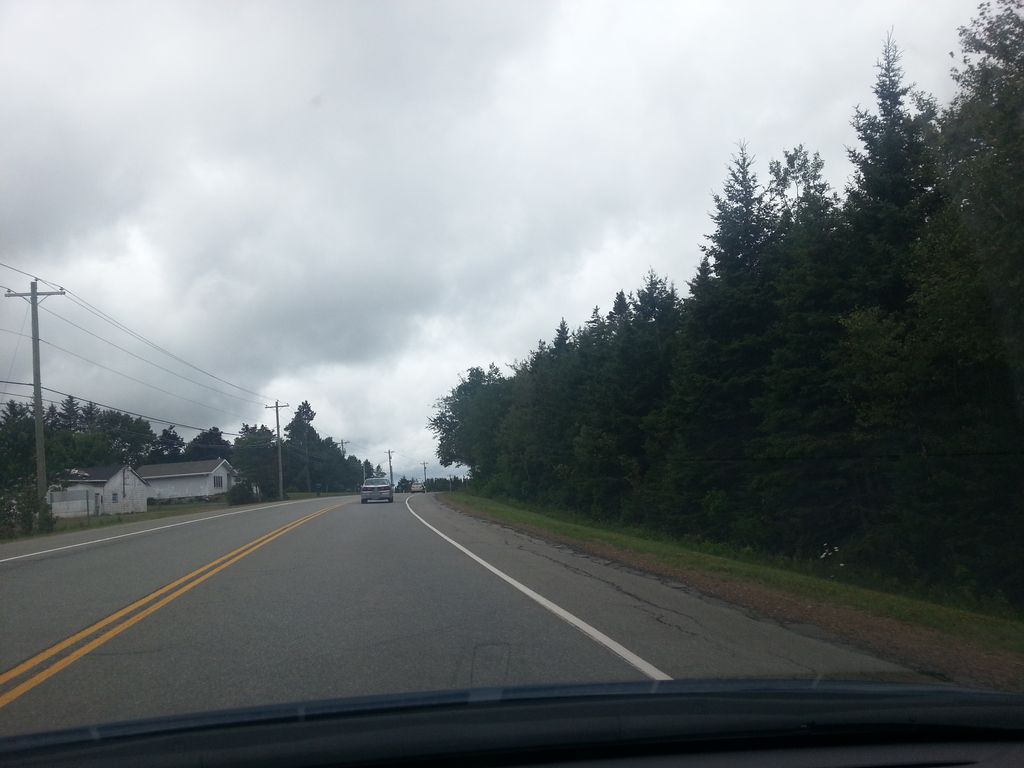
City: charlottetown